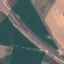
Land use / land cover: Highway